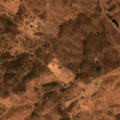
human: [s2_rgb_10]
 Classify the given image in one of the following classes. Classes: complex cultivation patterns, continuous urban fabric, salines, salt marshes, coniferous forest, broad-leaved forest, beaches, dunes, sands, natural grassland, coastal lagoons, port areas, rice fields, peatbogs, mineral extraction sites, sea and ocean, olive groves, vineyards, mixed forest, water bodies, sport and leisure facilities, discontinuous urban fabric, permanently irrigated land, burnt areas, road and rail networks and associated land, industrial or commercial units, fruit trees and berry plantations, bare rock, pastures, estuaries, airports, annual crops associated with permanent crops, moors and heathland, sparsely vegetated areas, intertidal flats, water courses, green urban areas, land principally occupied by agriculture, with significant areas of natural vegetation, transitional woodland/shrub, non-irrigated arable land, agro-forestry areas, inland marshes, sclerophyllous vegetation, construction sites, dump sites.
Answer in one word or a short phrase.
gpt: agro-forestry areas, broad-leaved forest, transitional woodland/shrub